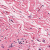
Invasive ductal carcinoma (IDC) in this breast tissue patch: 0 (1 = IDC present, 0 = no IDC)